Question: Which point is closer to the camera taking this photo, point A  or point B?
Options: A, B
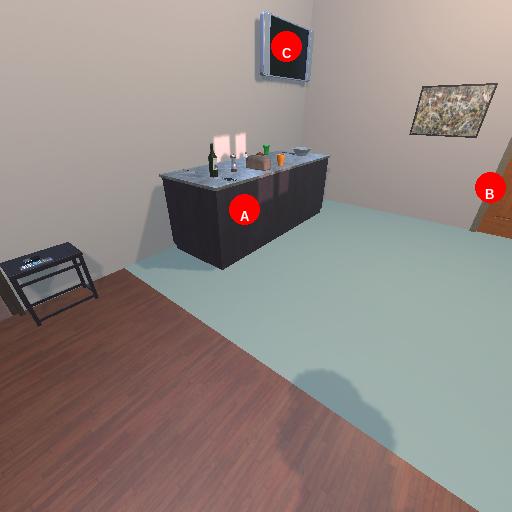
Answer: A